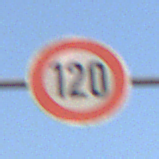
Verkehrszeichen: Geschwindigkeit120
Umgebung: Outdoor, Urban
Tageszeit: SunriseSunset
Wetter: Clear
Licht: Natural
Jahreszeit: NotSpecified
Kontrast: MediumContrast